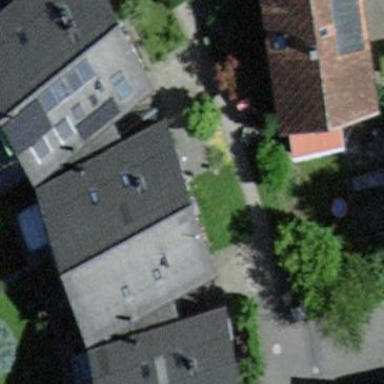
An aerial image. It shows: Residential building.